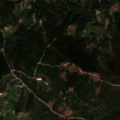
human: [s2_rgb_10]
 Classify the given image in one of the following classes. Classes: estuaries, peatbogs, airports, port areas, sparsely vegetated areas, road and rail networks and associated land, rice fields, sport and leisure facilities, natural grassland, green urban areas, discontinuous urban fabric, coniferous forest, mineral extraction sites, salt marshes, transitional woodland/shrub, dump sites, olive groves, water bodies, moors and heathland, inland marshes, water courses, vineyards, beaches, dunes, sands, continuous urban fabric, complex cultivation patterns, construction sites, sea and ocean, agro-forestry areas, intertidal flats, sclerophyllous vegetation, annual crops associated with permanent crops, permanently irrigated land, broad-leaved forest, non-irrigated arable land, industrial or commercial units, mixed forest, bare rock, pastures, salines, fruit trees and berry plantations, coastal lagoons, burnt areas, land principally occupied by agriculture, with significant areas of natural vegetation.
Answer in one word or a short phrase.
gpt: fruit trees and berry plantations, land principally occupied by agriculture, with significant areas of natural vegetation, broad-leaved forest, mixed forest, transitional woodland/shrub